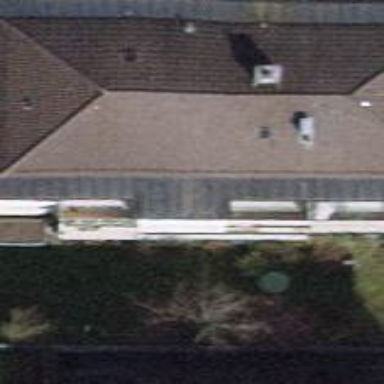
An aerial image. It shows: Hipped roof apartment building.